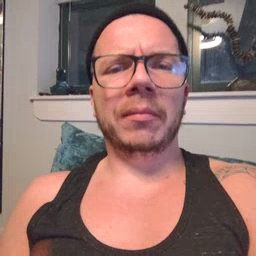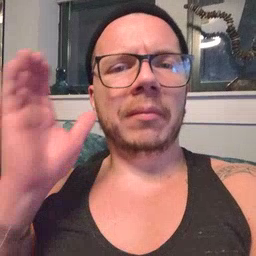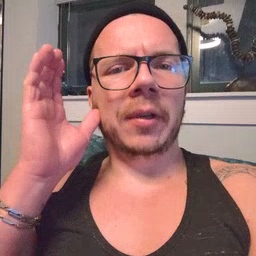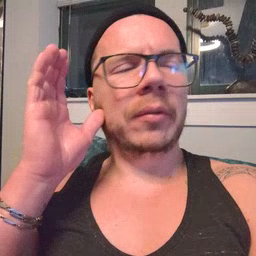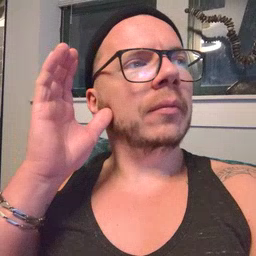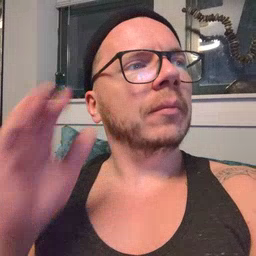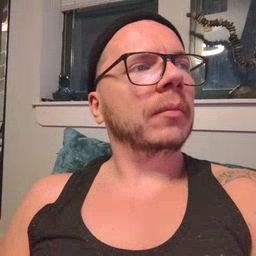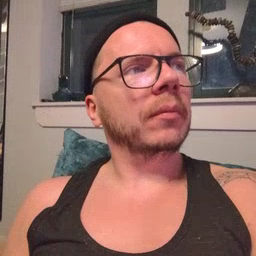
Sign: hear